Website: ulta-beauty
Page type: delivery-shipping
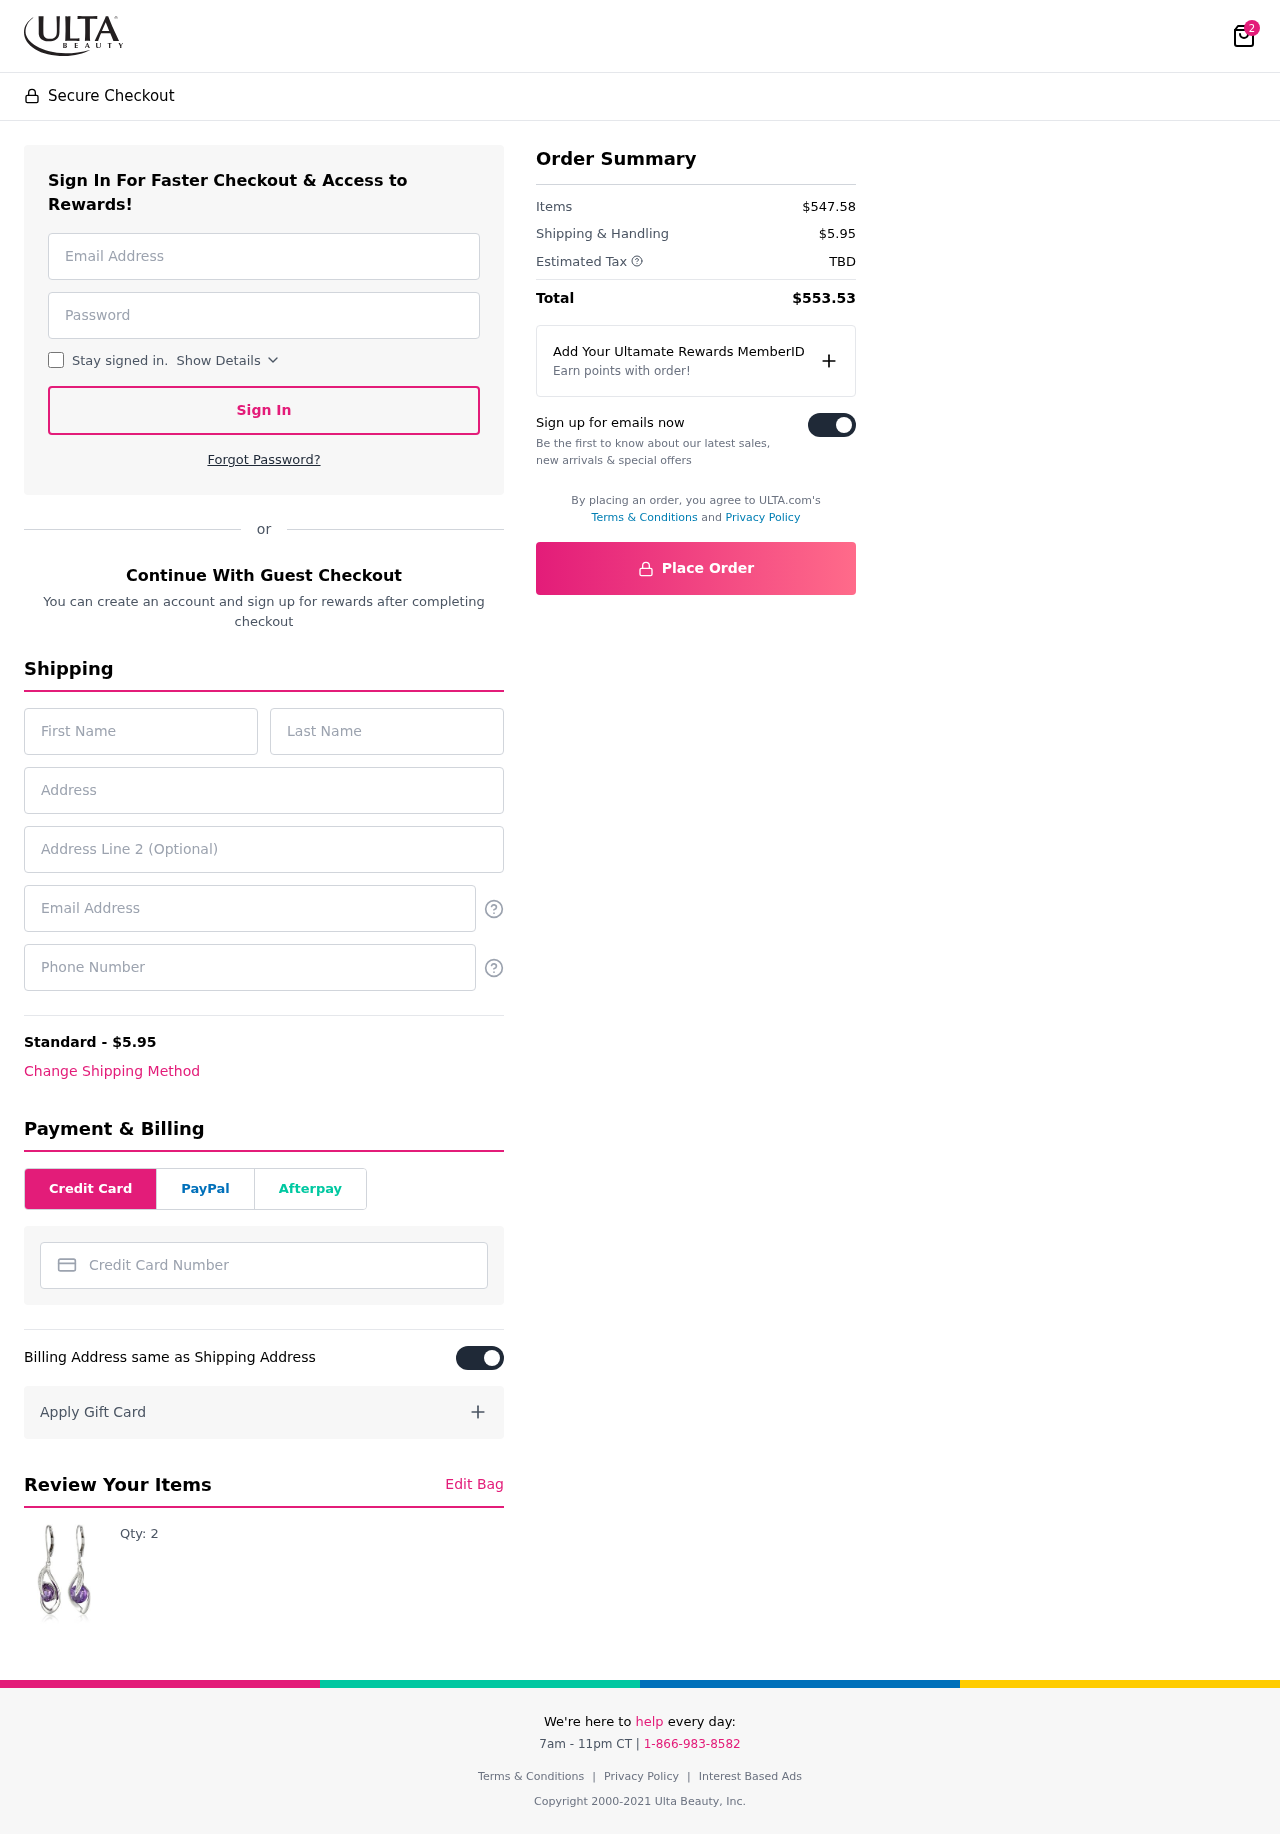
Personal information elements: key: PII_CARD_NUMBER
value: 6518 9652 3696 3043
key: PII_EMAIL
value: austin_bowman@gmail.com
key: PII_EMAIL2
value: austin_bowman@gmail.com
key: PII_FIRSTNAME
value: Austin
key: PII_LASTNAME
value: Bowman
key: PII_PHONE
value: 2364511238
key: PII_STREET
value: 0387 Kenneth Keys Suite 889
Product elements: key: PRODUCT1_QUANTITY
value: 2
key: PRODUCT1
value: Qty: 2
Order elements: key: ORDER_NUM_ITEMS
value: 2
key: ORDER_SHIPPING_COST
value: $5.95
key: ORDER_SUBTOTAL
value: $547.58
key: ORDER_TAX
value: TBD
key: ORDER_TOTAL
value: $553.53